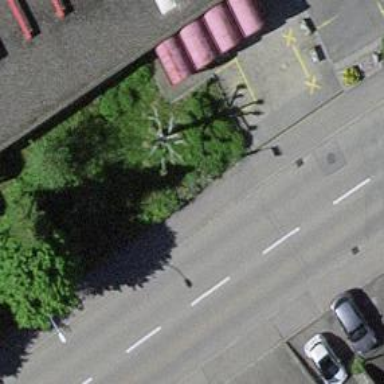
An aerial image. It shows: Bus stop with platform for public transport.